Question: I have an interactive application mockup made with <URL>.
I just don't know how to implement it in PaperJS. It can't be just a background image since it will be presented in different scales, also I wanted it to be rendered very fast since it will always be visible.
The type of grid I would like to draw is a 2D mesh centered grid, like in the example (a) of this picture:

Any enlightenment is welcome.
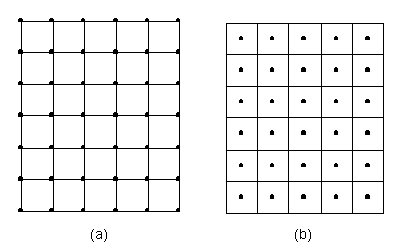
Answer: If all you want is lines:
'''
var drawGridLines = function(num_rectangles_wide, num_rectangles_tall, boundingRect) {
var width_per_rectangle = boundingRect.width / num_rectangles_wide;
var height_per_rectangle = boundingRect.height / num_rectangles_tall;
for (var i = 0; i <= num_rectangles_wide; i++) {
var xPos = boundingRect.left + i * width_per_rectangle;
var topPoint = new paper.Point(xPos, boundingRect.top);
var bottomPoint = new paper.Point(xPos, boundingRect.bottom);
var aLine = new paper.Path.Line(topPoint, bottomPoint);
aLine.strokeColor = 'black';
}
for (var i = 0; i <= num_rectangles_tall; i++) {
var yPos = boundingRect.top + i * height_per_rectangle;
var leftPoint = new paper.Point(boundingRect.left, yPos);
var rightPoint = new paper.Point(boundingRect.right, yPos);
var aLine = new paper.Path.Line(leftPoint, rightPoint);
aLine.strokeColor = 'black';
}
}
drawGridLines(4, 4, paper.view.bounds);
'''
If you want each rectangle to be a separate Path to hitTest for the individual rectangles:
'''
var drawGridRects = function(num_rectangles_wide, num_rectangles_tall, boundingRect) {
var width_per_rectangle = boundingRect.width / num_rectangles_wide;
var height_per_rectangle = boundingRect.height / num_rectangles_tall;
for (var i = 0; i < num_rectangles_wide; i++) {
for (var j = 0; j < num_rectangles_tall; j++) {
var aRect = new paper.Path.Rectangle(boundingRect.left + i * width_per_rectangle, boundingRect.top + j * height_per_rectangle, width_per_rectangle, height_per_rectangle);
aRect.strokeColor = 'white';
aRect.fillColor = 'black';
}
}
}
drawGridRects(4, 4, paper.view.bounds);
'''